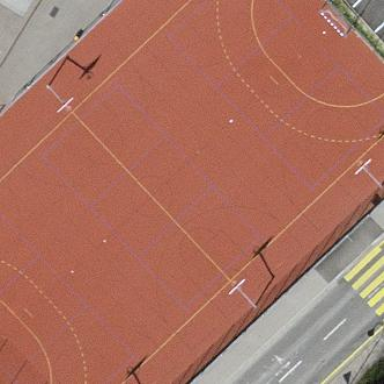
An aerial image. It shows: Basketball court on pitch.